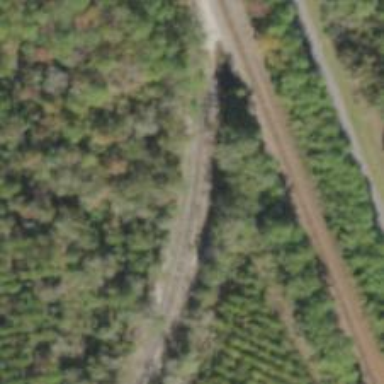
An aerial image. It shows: Disused railway spur service.